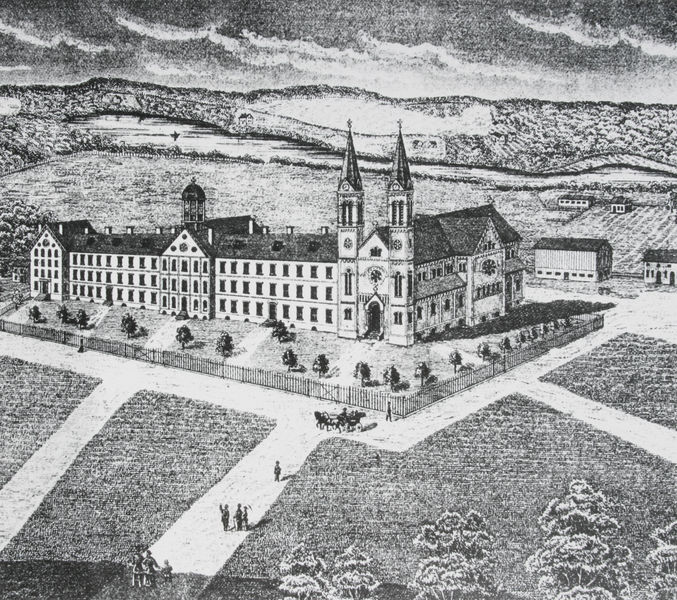
Titel: St. Louis Abbey und St. John's College in Collegeville /Minn.
Schlagwörter: baum, himmel, schatten, vogel, weiß, wolken, bäume, fluss, landschaft, menschen, fenster, grau, hintergrund, licht, schwarz, straße, zeichnung, anlage, gebäude, haus, park, schloss, weg, wiese, zaun, architektur, barock, feld, felder, häuser, hügel, norden, weide, kirche, wege, adel, gotik, pferde, garten, deutschland, ansicht, fassade, passanten, süden, acker, berge, dächer, giebel, grafik, graphik, kutsche, besucher, wagen, kuppel, symmetrie, uhr, bauer, kirchtürme, scheune, kloster, türme, dom, druck, druckgraphik, schweiz, stich, österreich, portal, alleen, anwesen, gut, strassen, kapelle, landwirtschaft, geschosse, spaziergänger, westen, gothik, kupferstich, pass, osten, gesamtansicht, stallungen, aussenfassade, anbauten, uhren, gotig, herrschaftsdarstellung, fzussgänger, mit kirche, zausn